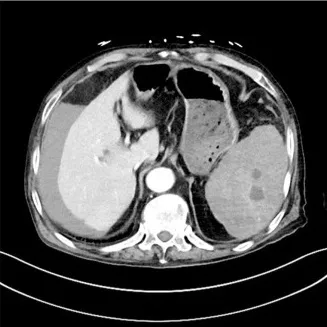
Enhanced CT scan reveals a large amount of fluid accumulation in the abdominal cavity. Multiple low-density nodules are visible within the spleen, accompanied by uneven density below the spleen. (A, B) Multiple low-density nodules are visible within the spleen.
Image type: radiology (ct)